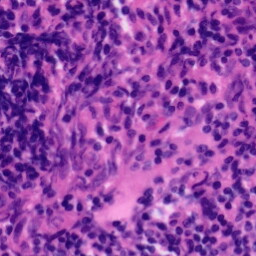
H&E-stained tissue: Tonsil